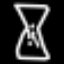
Label: hourglass